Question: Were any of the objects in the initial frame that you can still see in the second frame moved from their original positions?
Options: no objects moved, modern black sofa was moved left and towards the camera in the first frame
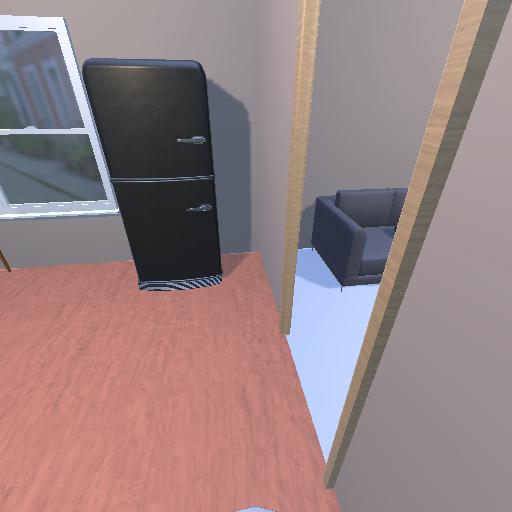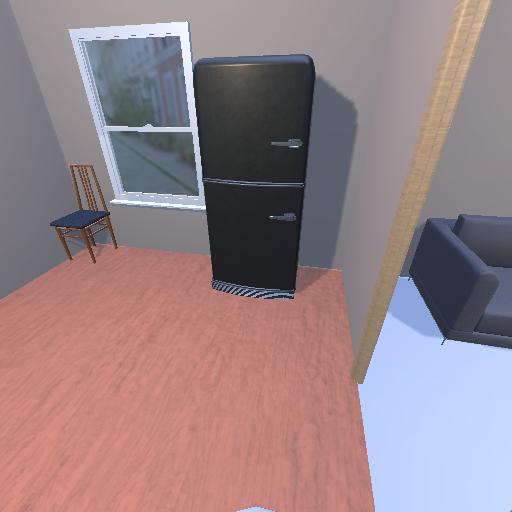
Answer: no objects moved